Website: macys
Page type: customer-info-address
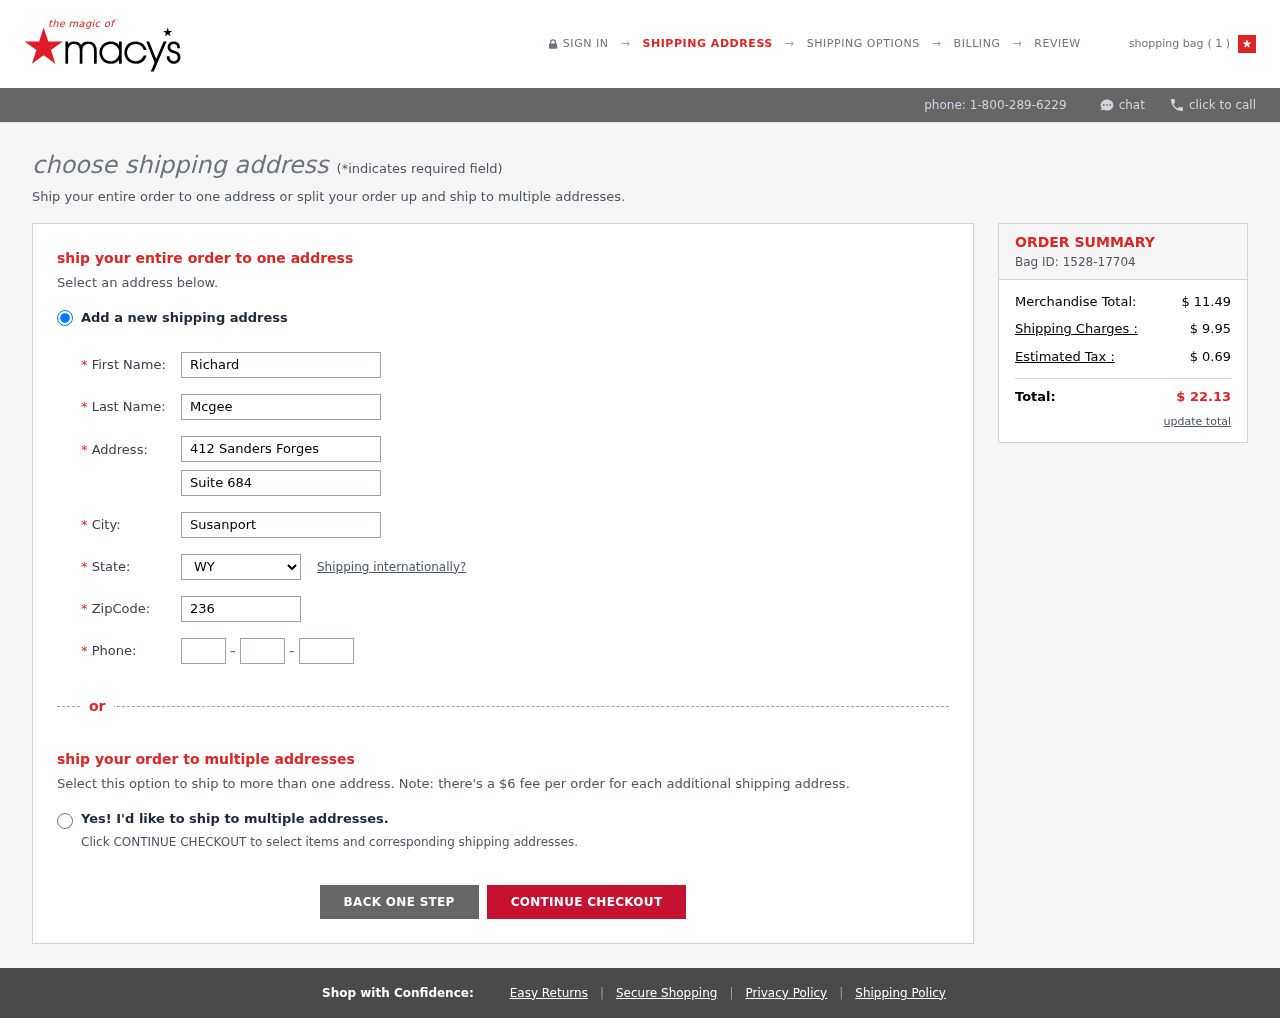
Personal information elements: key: PII_CITY
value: Susanport
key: PII_FIRSTNAME
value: Richard
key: PII_LASTNAME
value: Mcgee
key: PII_PHONE_AREA
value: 818
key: PII_PHONE_PREFIX
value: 258
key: PII_PHONE_SUFFIX
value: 3176
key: PII_POSTCODE
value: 23649
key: PII_STATE_ABBR
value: WY
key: PII_STREET
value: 412 Sanders Forges
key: PII_STREET2
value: Suite 684
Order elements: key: ORDER_NUM_ITEMS
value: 1
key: ORDER_ID
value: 1528-17704
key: ORDER_SUBTOTAL
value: $ 11.49
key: ORDER_SHIPPING_COST
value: $ 9.95
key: ORDER_TAX
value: $ 0.69
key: ORDER_TOTAL
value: $ 22.13